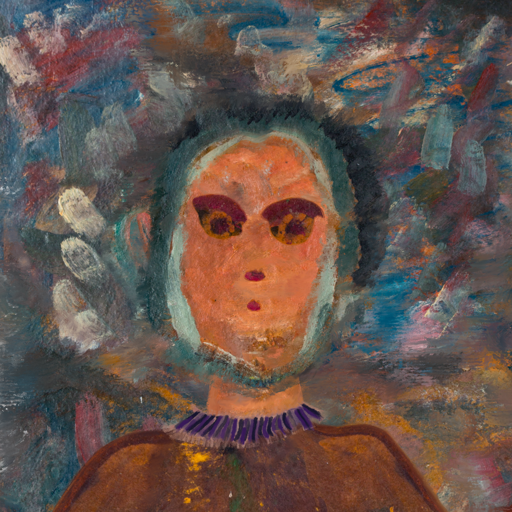
Background: Boggyland, Head And Neck Front: Boggyland, Face Front: Doll, Bust: Comrade, Hair Front: Boggyland, Head Accessory: Blank, Second Necklace: Blank, Necklace: HillGirl, Baby: Blank